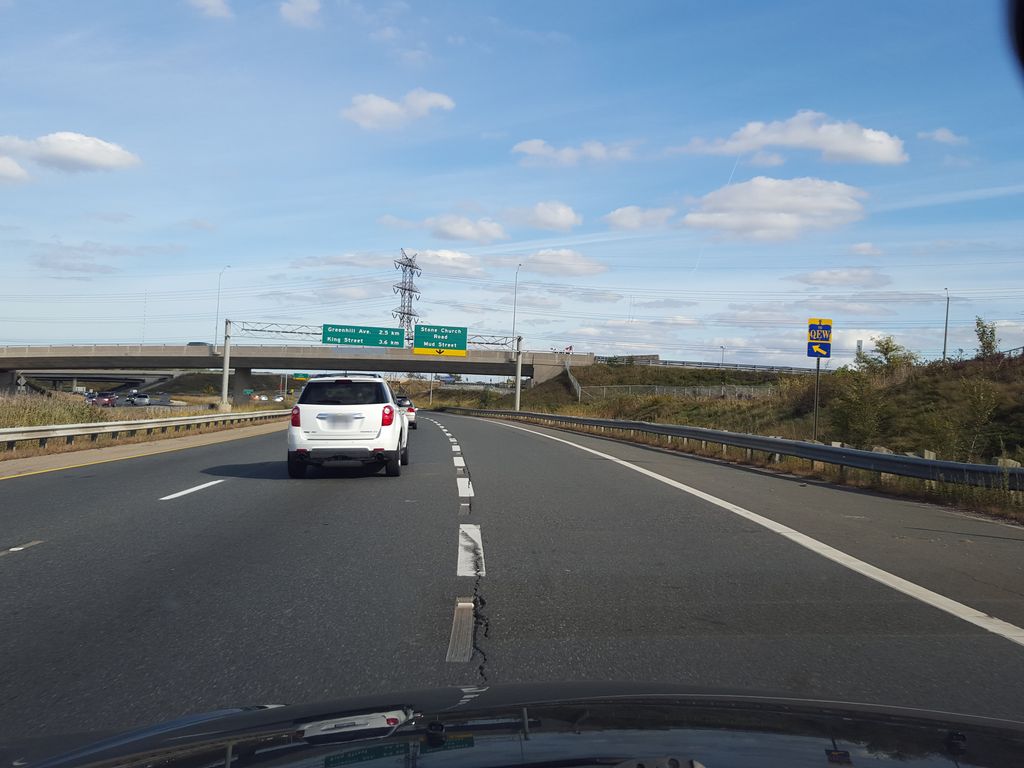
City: hamilton